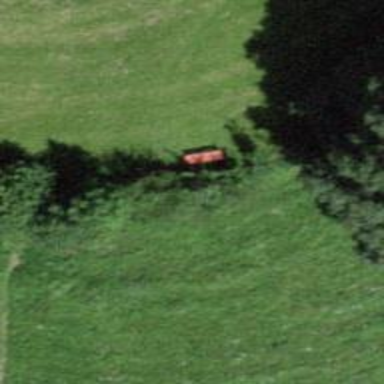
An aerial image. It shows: Red bench.